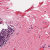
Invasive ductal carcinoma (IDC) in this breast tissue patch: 0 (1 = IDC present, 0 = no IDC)